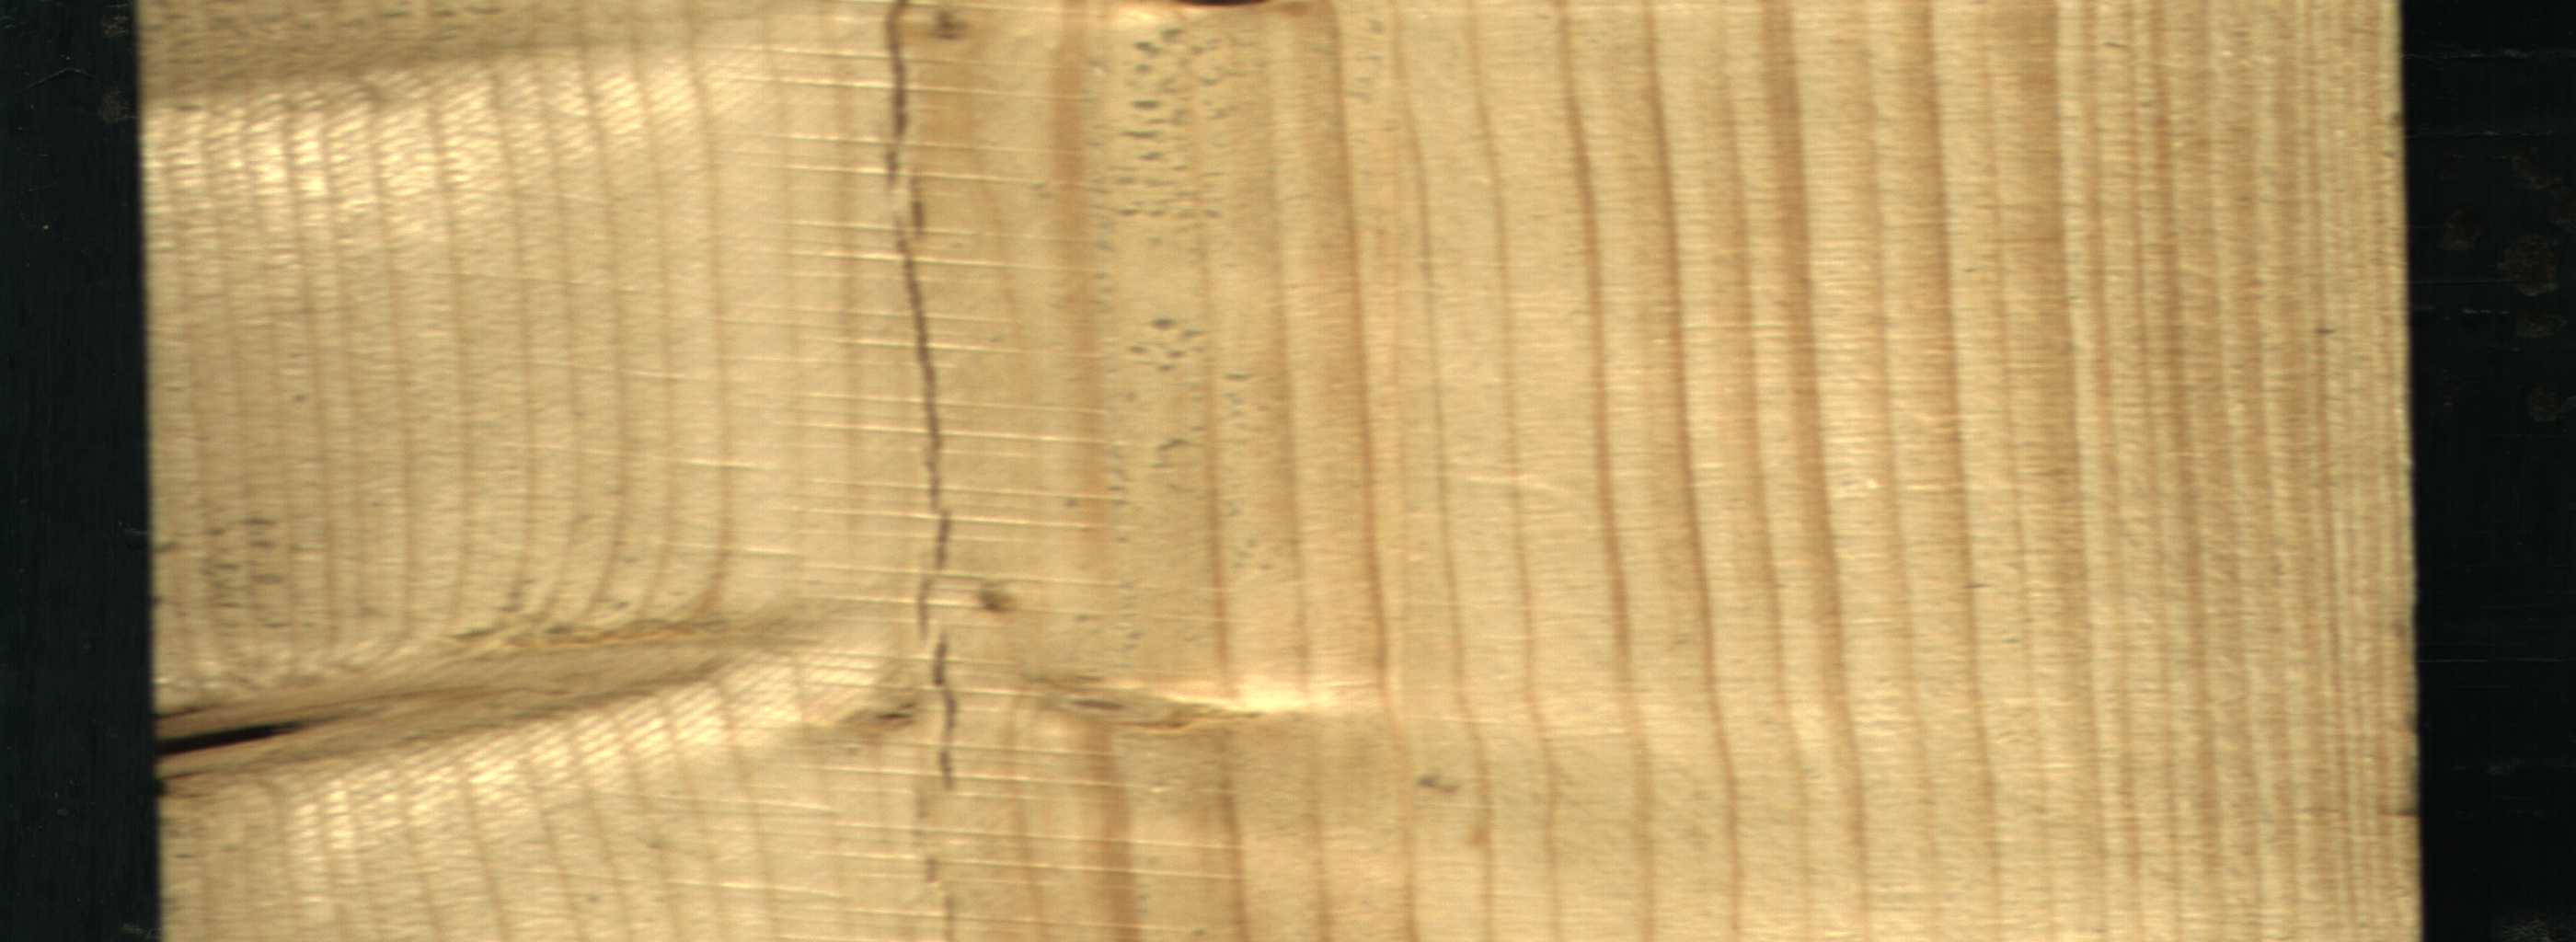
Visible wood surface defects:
Crack
Live_Knot
Live_Knot
Live_Knot
Live_Knot